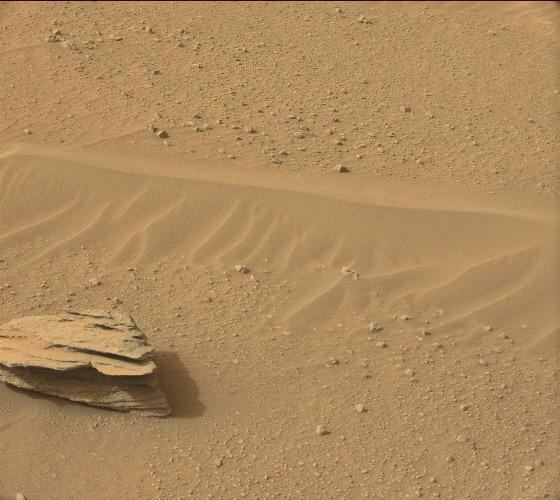
Terrain classes present: Bedrock, Gravel / Sand / Soil, Rock, Shadow